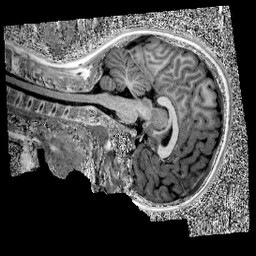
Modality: UNIT1
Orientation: sagittal
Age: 10
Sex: male
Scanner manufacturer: siemens
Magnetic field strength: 3 T
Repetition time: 4 s
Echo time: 0.00303 s